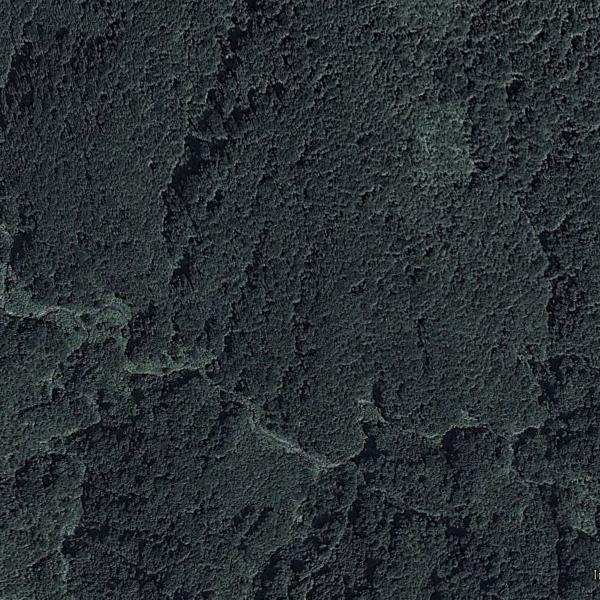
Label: Forest